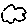
Label: cloud